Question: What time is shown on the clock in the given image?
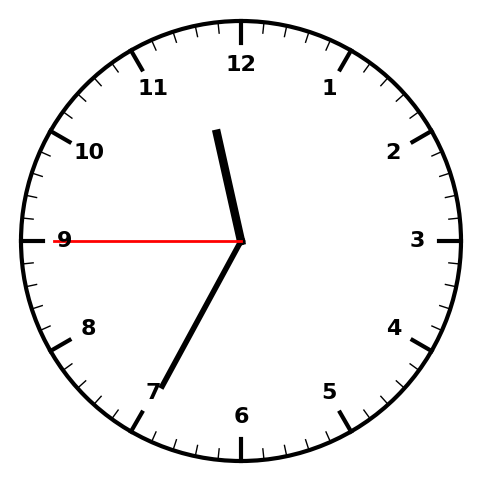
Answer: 11:34:45